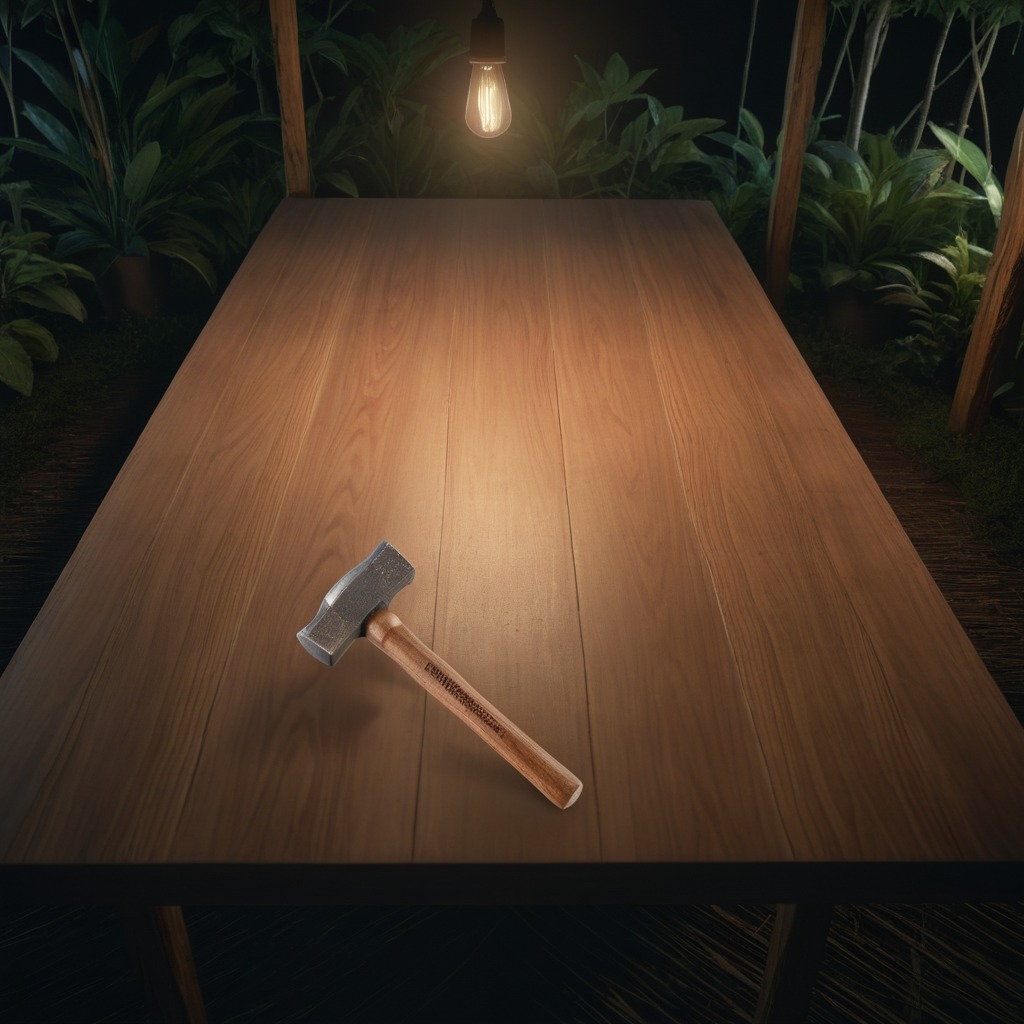
A hammer lies on a wooden table inside a jungle field workshop tent at night.